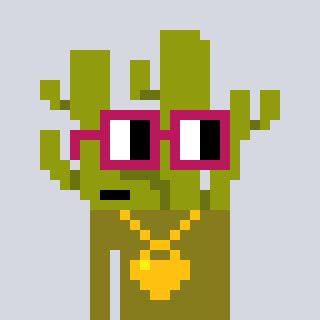
a pixel art character with square dark red glasses, a cactus-shaped head and a gunk-colored body on a cool background